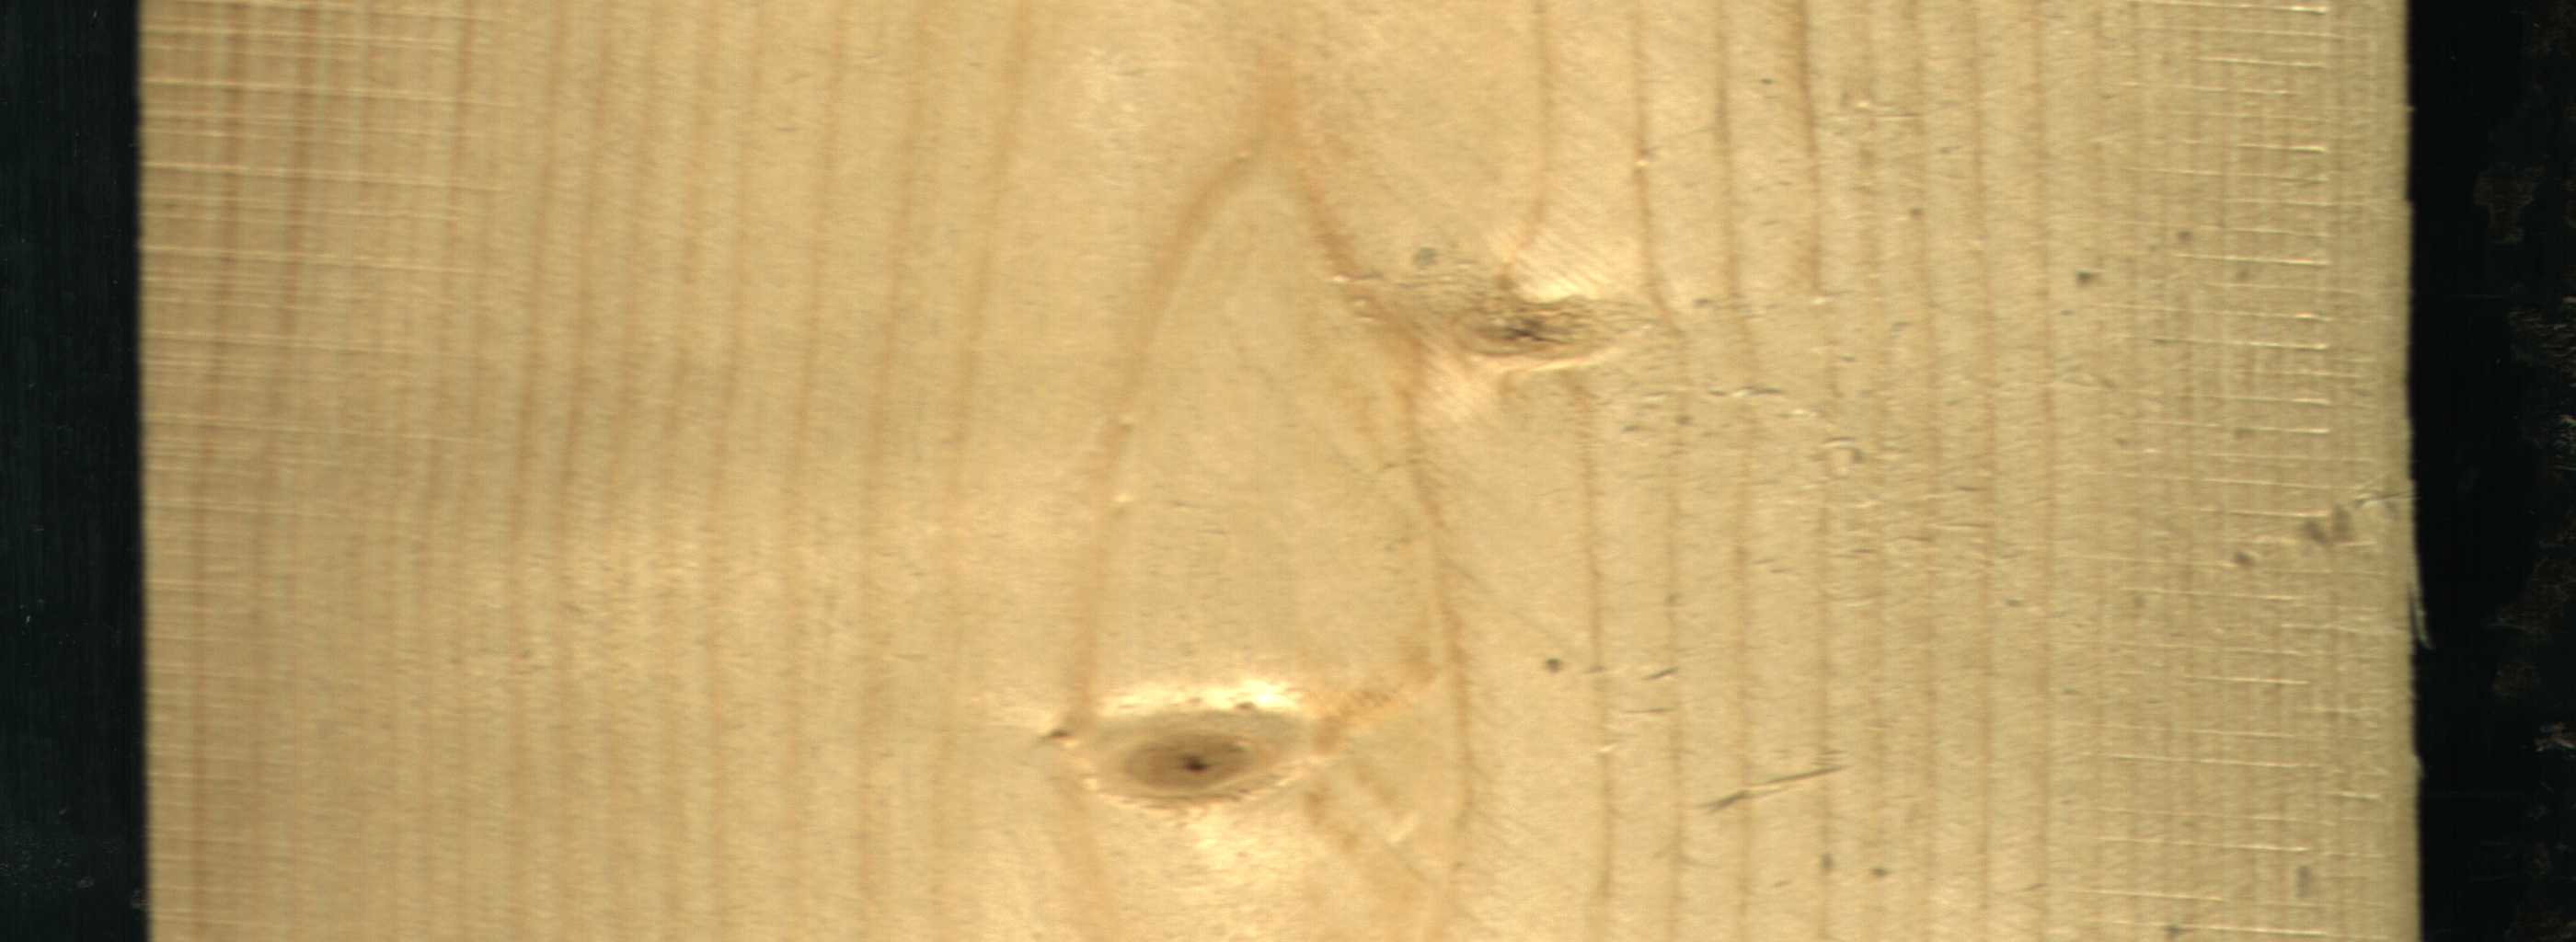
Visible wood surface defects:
Live_Knot
Live_Knot